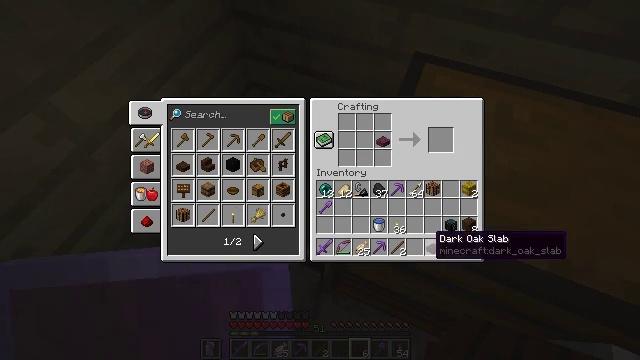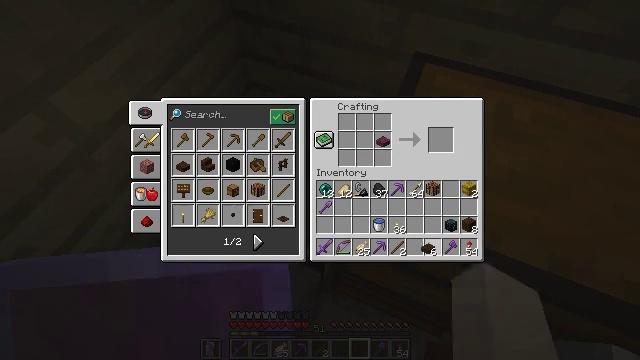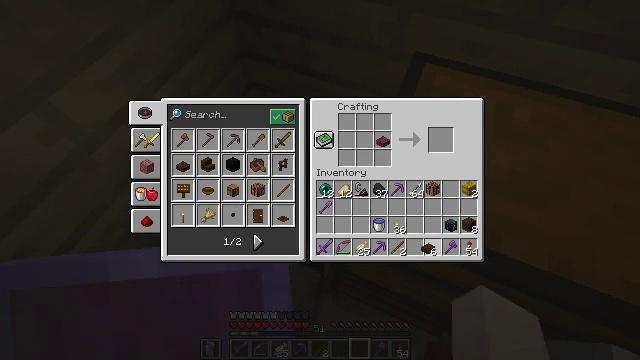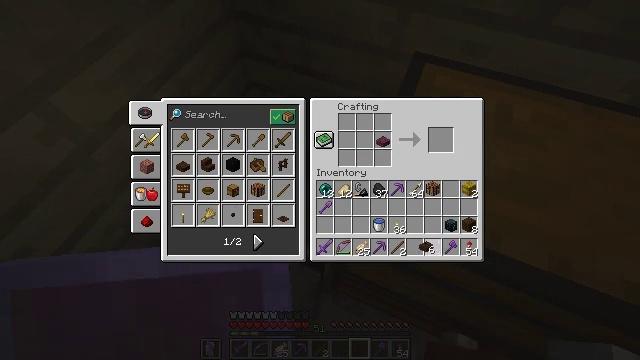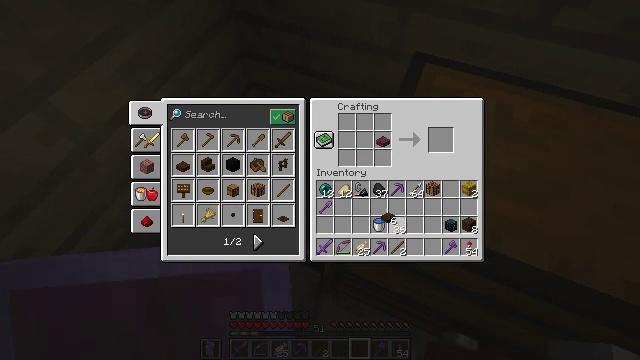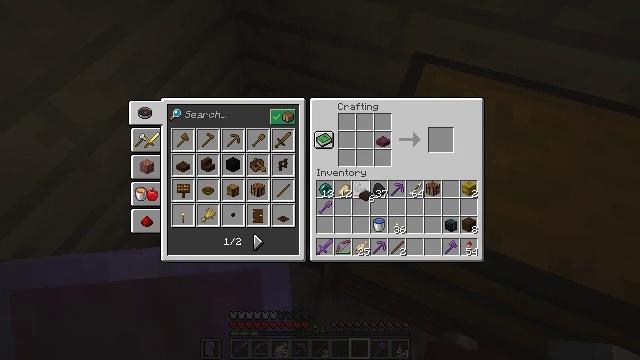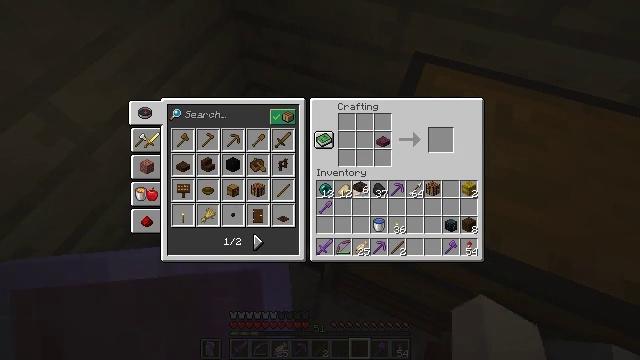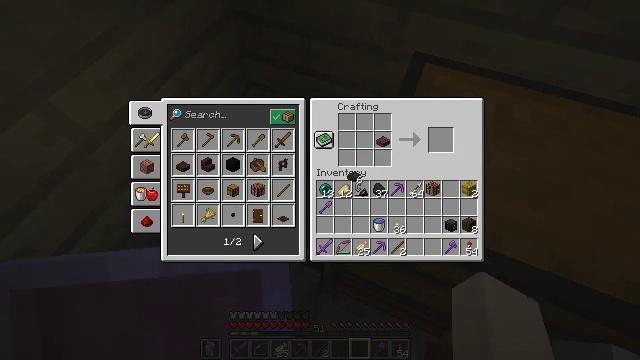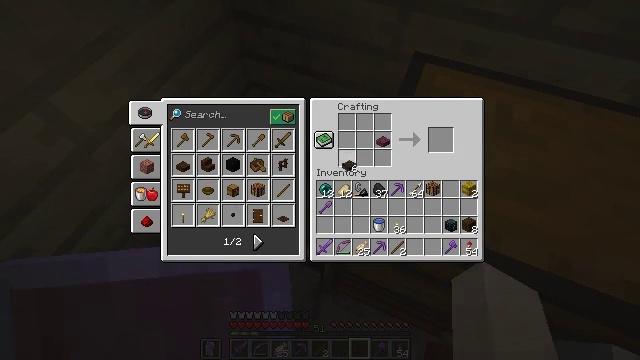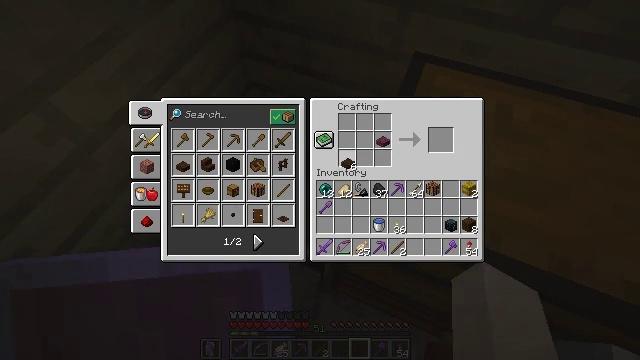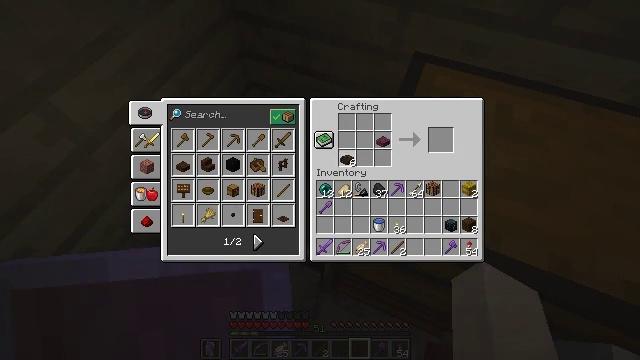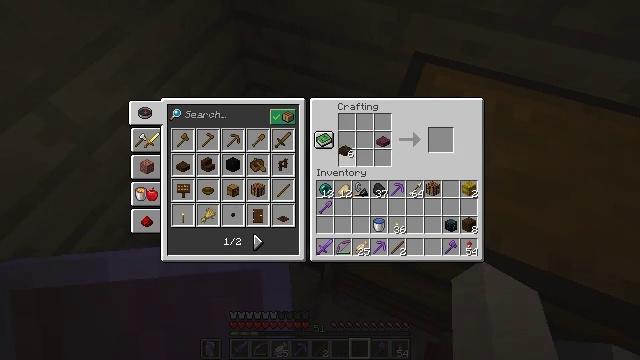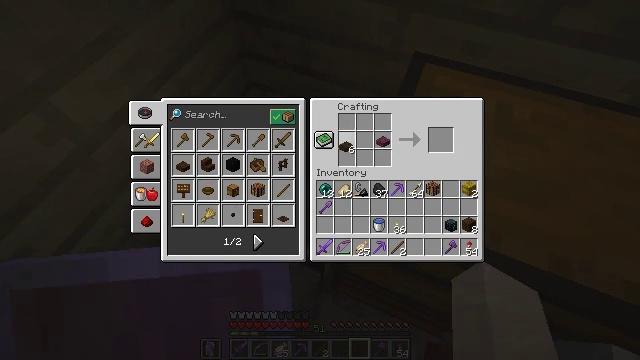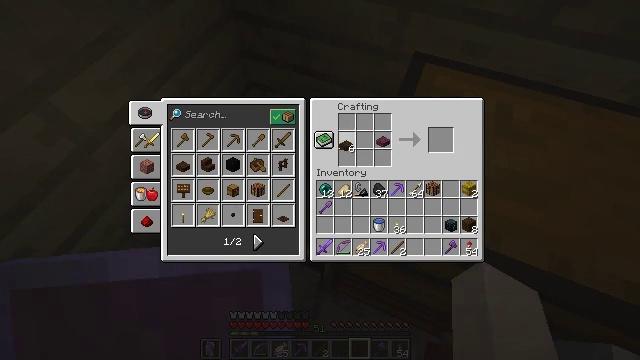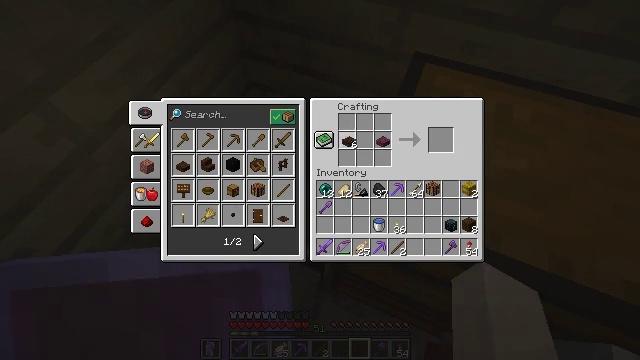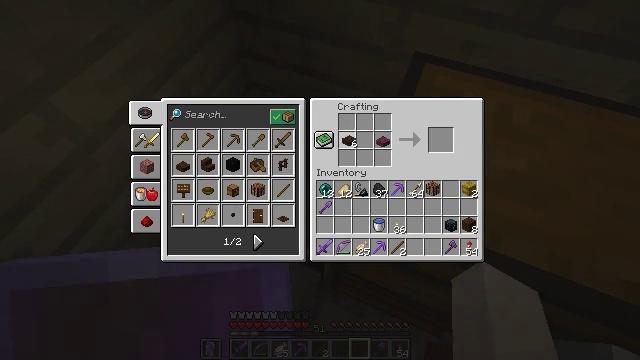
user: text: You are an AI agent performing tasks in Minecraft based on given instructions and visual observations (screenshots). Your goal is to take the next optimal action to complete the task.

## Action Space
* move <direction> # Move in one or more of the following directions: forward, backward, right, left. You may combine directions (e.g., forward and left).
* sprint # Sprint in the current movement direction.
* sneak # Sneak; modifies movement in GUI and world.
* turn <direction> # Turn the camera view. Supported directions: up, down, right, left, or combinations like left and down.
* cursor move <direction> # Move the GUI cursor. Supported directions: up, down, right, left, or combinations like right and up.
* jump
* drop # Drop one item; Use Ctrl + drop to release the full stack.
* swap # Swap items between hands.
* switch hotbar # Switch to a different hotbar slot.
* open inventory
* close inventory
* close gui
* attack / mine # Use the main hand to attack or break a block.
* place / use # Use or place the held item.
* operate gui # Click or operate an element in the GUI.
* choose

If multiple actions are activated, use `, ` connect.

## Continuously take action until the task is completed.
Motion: motion action
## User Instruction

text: Create a barrel with the correct pattern in the crafting grid.
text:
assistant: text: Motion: attack / mine
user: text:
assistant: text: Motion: attack / mine
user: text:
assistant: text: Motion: no_op
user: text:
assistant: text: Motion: turn left and up
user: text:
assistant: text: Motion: turn left and up
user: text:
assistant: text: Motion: turn up
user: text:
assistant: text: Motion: turn up
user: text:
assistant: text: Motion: turn up
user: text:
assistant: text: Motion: no_op
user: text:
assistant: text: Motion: no_op
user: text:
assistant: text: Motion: turn up
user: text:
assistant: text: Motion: no_op
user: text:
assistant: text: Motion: no_op
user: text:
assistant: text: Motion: no_op
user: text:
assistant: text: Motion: no_op
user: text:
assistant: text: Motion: no_op
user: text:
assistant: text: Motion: no_op
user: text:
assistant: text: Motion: no_op
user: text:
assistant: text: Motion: use / place
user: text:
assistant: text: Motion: use / place
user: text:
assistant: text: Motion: use / place
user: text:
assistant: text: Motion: no_op
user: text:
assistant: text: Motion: no_op
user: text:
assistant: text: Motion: no_op
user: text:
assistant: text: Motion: turn right and down
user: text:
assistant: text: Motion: turn right and down
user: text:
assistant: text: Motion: turn right and down
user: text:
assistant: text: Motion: turn right and down
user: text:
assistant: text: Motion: turn right and down
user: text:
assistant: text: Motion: no_op